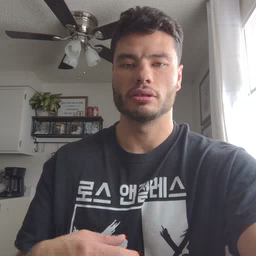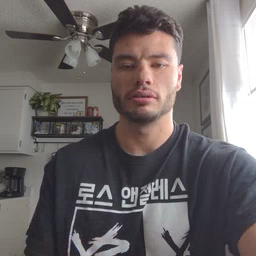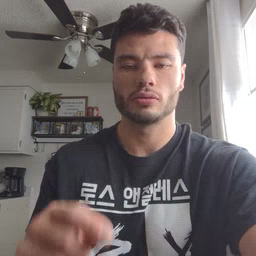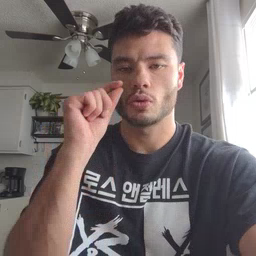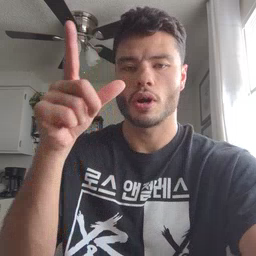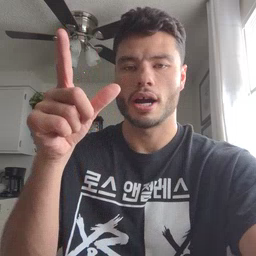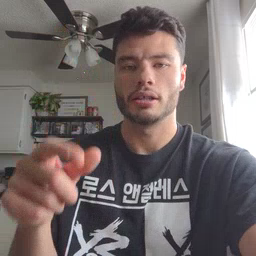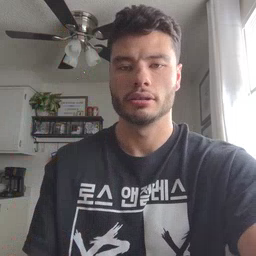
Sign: awake